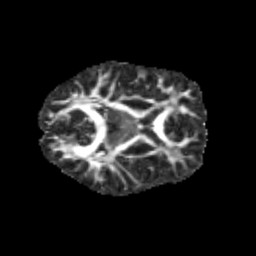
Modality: FA
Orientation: axial
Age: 11
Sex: male
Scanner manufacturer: siemens
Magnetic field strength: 3 T
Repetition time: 3.8 s
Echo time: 0.07 s